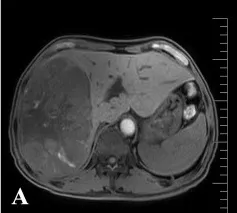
(A) Before conversion therapy, a dynamic contrast-enhanced abdominal MRI showed a tumor in the right lobe of the liver that was roughly 19.1x14.6x10.4cm in size.
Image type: radiology (mri)